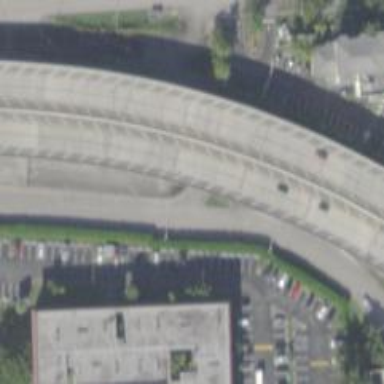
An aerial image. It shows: Bridge over motorway.